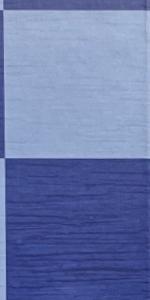
Label: Empty